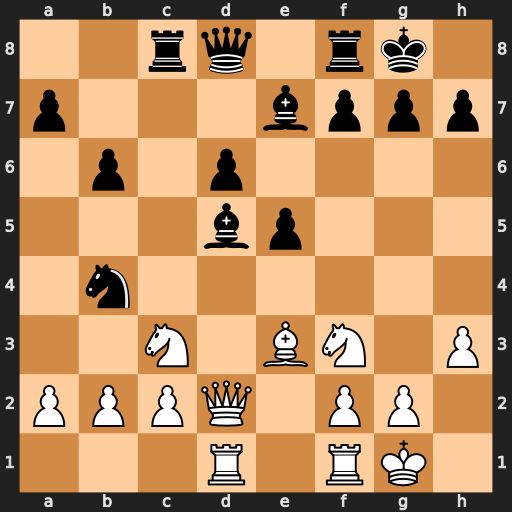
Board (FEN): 2rq1rk1/p3bppp/1p1p4/3bp3/1n6/2N1BN1P/PPPQ1PP1/3R1RK1
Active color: w
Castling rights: -
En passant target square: -
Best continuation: Nxd5 Nxd5 Qxd5